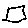
Label: hexagon